Question: I am trying to create a treeview in WPF with multiple columns. I am well aware, that there are really numerous questions regarding this subject. However they seem to take a different approach when binding the data. Everybody seems to set the itemssource, as where I fill the treeview.items in de code behind. That is also the reason I am not sure whether to use ItemTemplate / HierarchicalDataTemplate or the correct way to accomplish it. (I have the feeling that this should be an easy step.)
The code I have now is as follows:
Treeview in Mainwindow.xaml
'''
<TreeView x:Name="ProcesTree" Grid.Column="0" HorizontalAlignment="Stretch" VerticalAlignment="Stretch">
<TreeView.ItemTemplate>
<ItemContainerTemplate>
<Grid>
<TextBlock Text="{Binding procesNummer}" HorizontalAlignment="Left" VerticalAlignment="Center" Grid.Column="0"/>
<TextBlock Text="{Binding procesNaam}" HorizontalAlignment="Left" VerticalAlignment="Center" Grid.Column="0"/>
</Grid>
</ItemContainerTemplate>
</TreeView.ItemTemplate>
</TreeView>
'''
Mainwindow.xaml.cs
'''
public List<Proces> processen = new List<Proces>();
public MainWindow() {
InitializeComponent();
processen = Database.getHoofdProcessen();
processen = Extensions.OrderByAlphaNumeric(processen, p => p.procesNummer);
foreach (Proces p in processen) {
writeProcesses(p, ProcesTree.Items);
}
}
public void writeProcesses(Proces p, ItemCollection tv) {
tv.Add(p);
List<Proces> processen = Database.getProcessenOnNummer((p.procesNummer + ".%"));
if (processen.Count != 0) {
foreach (Proces pr in processen) {
writeProcesses(pr, p.Items);
}
}
}
'''
Proces class:
'''
public class Proces : TreeViewItem {
public Int64 procesId { get; set; }
public String procesNummer { get; set; }
public String procesNaam { get; set; }
public String procesOmschrijvig { get; set; }
public Boolean procesEinde { get; set; }
}
'''
@Edit - To be clear, I now have a structure like the following image. The only thing that misses is the template? as how it should be shown:

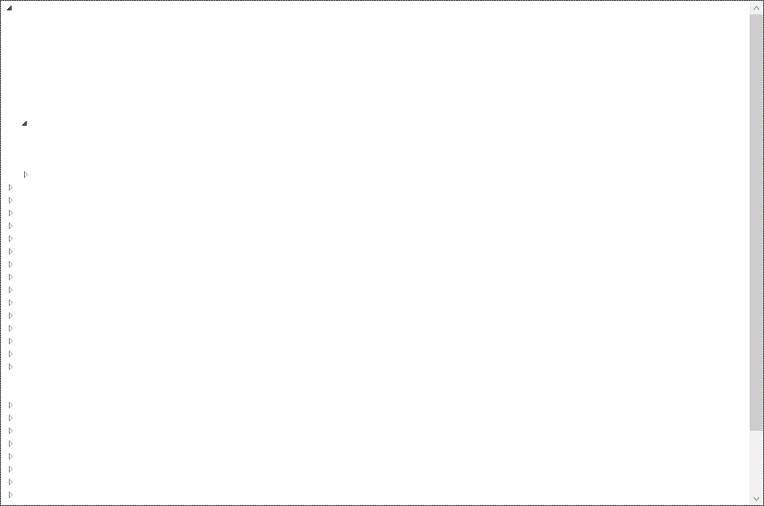
Answer: I have stumbled upon an easy way to accomplish what I was trying. Without using third-party controls or very complex templates. Thanks to the following link:
<URL>
Since I had a really hard time finding anything usefull on this, I decided to post an answer myself, so others can also make use of it.
'''
<TreeView BorderThickness="0" ItemsSource="{Binding processes}">
<TreeView.ItemTemplate>
<HierarchicalDataTemplate ItemsSource="{Binding subProcesses}" >
<Grid>
//Number of columns
<Grid.ColumnDefinitions>
<ColumnDefinition Width="*"/>
<ColumnDefinition Width="2*"/>
</Grid.ColumnDefinitions>
//Controls to use in the treeview grid
<TextBlock Text="{Binding procesId}" Grid.Column="0"/>
<TextBlock Text="{Binding procesName}" Grid.Column="1"/>
</Grid>
</HierarchicalDataTemplate>
</TreeView.ItemTemplate>
</TreeView>
'''
List to bind to the treeview (Every time you will give the Proces a list of subProcesses it will generate an additional level in the treeview):
'''
List<Proces> processes;
'''
Proces class:
'''
public class Proces {
public Int64 procesId { get; set; }
public String procesName { get; set; }
public List<Proces> subProcesses { get; set; }
}
'''